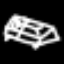
Label: bed